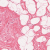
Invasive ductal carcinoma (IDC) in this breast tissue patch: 0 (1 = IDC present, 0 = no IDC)